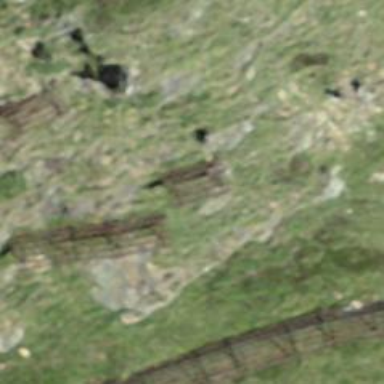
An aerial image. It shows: Snow fence that is man-made.